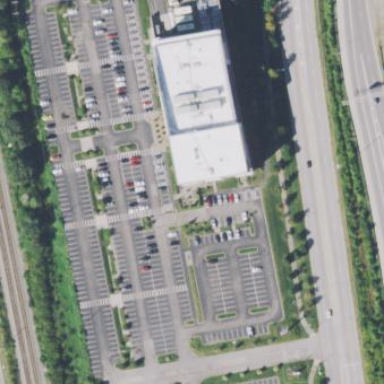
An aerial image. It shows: Office building.